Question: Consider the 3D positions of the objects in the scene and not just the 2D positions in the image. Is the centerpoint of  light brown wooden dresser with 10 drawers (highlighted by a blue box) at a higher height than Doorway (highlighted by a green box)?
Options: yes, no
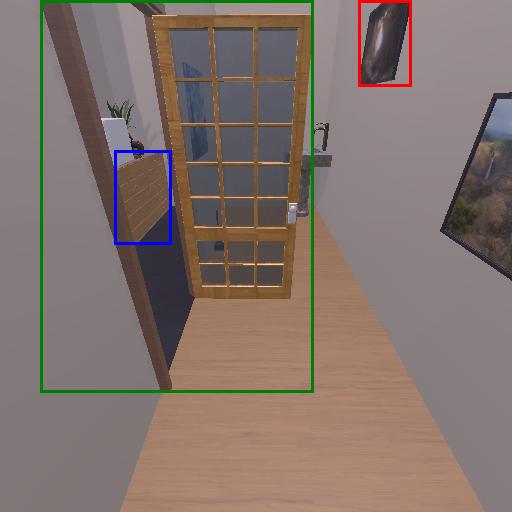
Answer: yes